Question: I tried to create an Open GL ES normal map shader. The mesh I used works fine in Blender, but my shader doesnt. I tried to use the mesh in another Sample Program, too. It seems like it does only work on some faces.
Is this a shader problem or a mesh/tangent problem?

VP
'''
uniform mat4 worldViewProjMatrix;
uniform mat4 worldViewMatrix;
attribute vec4 vertex;
attribute vec3 normal;
attribute vec3 tangent;
attribute vec3 binormal;
attribute vec4 uv0;
varying vec3 v_Position;
varying vec3 v_Normal;
varying vec3 v_Tangent;
varying vec3 v_Binormal;
varying vec2 v_UV;
void main()
{
v_Position = (vec4(vertex.xyz, 1.0) * worldViewMatrix).xyz;
v_Normal = ((worldViewMatrix * vec4(normalize(normal), 0.0)).xyz);
v_Tangent = ((worldViewMatrix * vec4(normalize(tangent), 0.0)).xyz);
v_Binormal = ((worldViewMatrix * vec4(normalize(binormal), 0.0)).xyz);//normalize(cross(v_Normal, v_Tangent));
v_UV = uv0.st;
gl_Position = worldViewProjMatrix * vec4(vertex.xyz, 1.0);
}
'''
FP
'''
uniform vec4 lightPositionViewSpace;
uniform vec4 surfaceDiffuseColour;
uniform vec4 surfaceAmbientColour;
uniform sampler2D tex0;
varying vec3 v_Position;
varying vec3 v_Normal;
varying vec3 v_Tangent;
varying vec3 v_Binormal;
varying vec2 v_UV;
void main()
{
mat3 TBN = transpose(mat3(
v_Tangent,
v_Binormal,
v_Normal
));
vec3 lightVector = normalize(lightPositionViewSpace.xyz);//normalize(lightPositionViewSpace.xyz - v_Position);
lightVector = normalize(lightVector*TBN);
vec3 normal = normalize(texture2D(tex0, v_UV).rgb*2.0 - 1.0);
float diffuse = max(dot(normal, lightVector), 0.0);
gl_FragColor = surfaceDiffuseColour*diffuse+surfaceAmbientColour;
}
'''
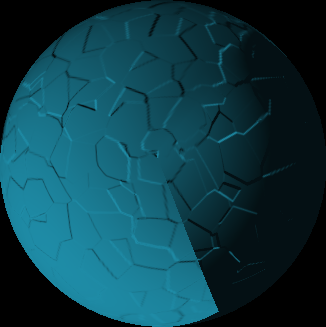
Answer: I dont know whats wrong with the above code.
But I wrote a new one, which seems to work.
Maybe this is gonna help someone who wants a simple Open GLES Normal Map Shader:
VP
'''
uniform mat4 worldViewProjMatrix;
uniform vec4 lightDirObjSpace;
attribute vec4 vertex;
attribute vec3 normal;
attribute vec3 tangent;
attribute vec3 binormal;
attribute vec4 uv0;
varying vec2 vTexCoord;
varying vec3 vLightVector;
void main( void )
{
vTexCoord = uv0.st;
vLightVector.x = dot( lightDirObjSpace.xyz, tangent );
vLightVector.y = dot( lightDirObjSpace.xyz, binormal );
vLightVector.z = dot( lightDirObjSpace.xyz, normal );
gl_Position = worldViewProjMatrix * vec4(vertex.xyz, 1.0);
}
'''
FP
'''
uniform vec3 surfaceDiffuseColour;
uniform vec3 surfaceAmbientColour;
uniform sampler2D tex0;
varying vec2 vTexCoord;
varying vec3 vLightVector;
void main(void)
{
vec3 normal = normalize(((texture2D( tex0, vTexCoord ).xyz) * 2.0) - 1.0);
float diffuse = max(0.0, dot(normalize(normal), normalize(vLightVector)));
gl_FragColor = vec4(surfaceDiffuseColour * diffuse + surfaceAmbientColour, 1.0);
}
'''